Question:
Ok so I've been looking for related articles regarding this, I've made a few experiments but I can't understand why I can't still get the values of note, date_time and vaccine objects... I'm planning on putting them in a ListView and I already got the key from the list of data using ChildEventListener
'''
lastlastref = myRef.child(babyid).child("baby_features").child("immunization_records");
lastlastref.addChildEventListener(new ChildEventListener() {
@Override
public void onChildAdded(DataSnapshot dataSnapshot, String s) {
String string = dataSnapshot.getValue(String.class);
}
@Override
public void onChildChanged(DataSnapshot dataSnapshot, String s) {
}
@Override
public void onChildRemoved(DataSnapshot dataSnapshot) {
}
@Override
public void onChildMoved(DataSnapshot dataSnapshot, String s) {
}
@Override
public void onCancelled(DatabaseError databaseError) {
}
});
'''
and then I've tried using EventListener to get the values inside of it
'''
lastlastref = myRef.child(babyid).child("baby_features").child("immunization_records");
lastlastref.addChildEventListener(new ChildEventListener() {
@Override
public void onChildAdded(DataSnapshot dataSnapshot, String s) {
String string = dataSnapshot.getValue(String.class);
DatabaseReference newRef = lastlastref.child(string);
newRef.addValueEventListener(new ValueEventListener() {
@Override
public void onDataChange(DataSnapshot snapshot) {
note = snapshot.child("note").getValue(String.class);
vaccine = snapshot.child("vaccine").getValue(String.class);
timestamp = snapshot.child("date_time").getValue(String.class);
}
@Override
public void onCancelled(DatabaseError databaseError) {
}
});
arrayList.add(vaccine + "" + timestamp + "" + note);
adapter.notifyDataSetChanged();
}
@Override
public void onChildChanged(DataSnapshot dataSnapshot, String s) {
}
@Override
public void onChildRemoved(DataSnapshot dataSnapshot) {
}
@Override
public void onChildMoved(DataSnapshot dataSnapshot, String s) {
}
@Override
public void onCancelled(DatabaseError databaseError) {
}
});
'''
But the app still crashes and logcat says "Can't pass null for argument 'pathString' in child()"
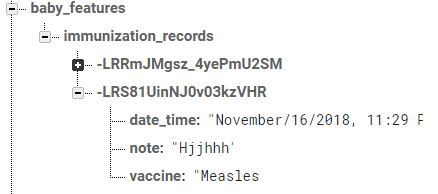
Answer: You set up your reference to:
'''
lastlastref = myRef.child(babyid).child("baby_features").child("immunization_records");
'''
So each child node under this location is a JSON object like this:
'''
{
"date_time": "November/16/2018...",
"note": "hhjj...",
"vaccine": "Measles"
}
'''
But in your 'onChildAdded', you're trying to retrieve a single string value. Since the above JSON object is not a single string value, the 'getValue(String.class)' returns 'null'.
To get the values, you can call 'getValue()' on the individual properties:
'''
lastlastref.addChildEventListener(new ChildEventListener() {
@Override
public void onChildAdded(DataSnapshot dataSnapshot, String s) {
String date_time = dataSnapshot.child("date_time").getValue(String.class);
String note = dataSnapshot.child("note").getValue(String.class);
String vaccine = dataSnapshot.child("vaccine").getValue(String.class);
}
'''
You can also create a minimal class to wrap each record, and read that. The simplest version of that is:
'''
public class ImmunizationRecord {
public String date_time;
public String note;
public String vaccine;
}
'''
And the reading would then be done with:
'''
public void onChildAdded(DataSnapshot dataSnapshot, String s) {
String record = dataSnapshot.getValue(ImmunizationRecord.class);
}
'''
---
A small side note about the way you store 'date_time'. This format will lead to problems as you progress, since it is not sortable. If you need to store time stamps, store them as milliseconds since the epoch, or in a string format that allows them to be sorted (e.g. '2018-11-16T11:29:00').